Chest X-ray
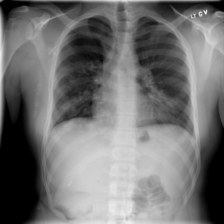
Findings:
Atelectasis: positive
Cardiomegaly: negative
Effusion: negative
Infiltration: negative
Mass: negative
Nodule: negative
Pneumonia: negative
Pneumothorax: negative
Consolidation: positive
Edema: negative
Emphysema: negative
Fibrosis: negative
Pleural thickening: negative
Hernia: negative